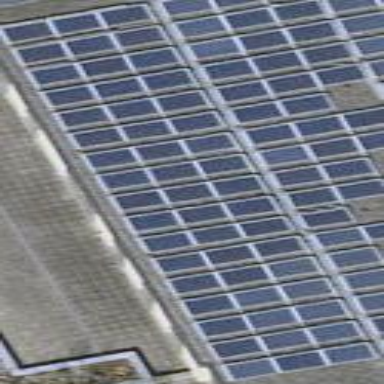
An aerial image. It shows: Solar photovoltaic panel generator.